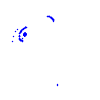
Particle: kaon